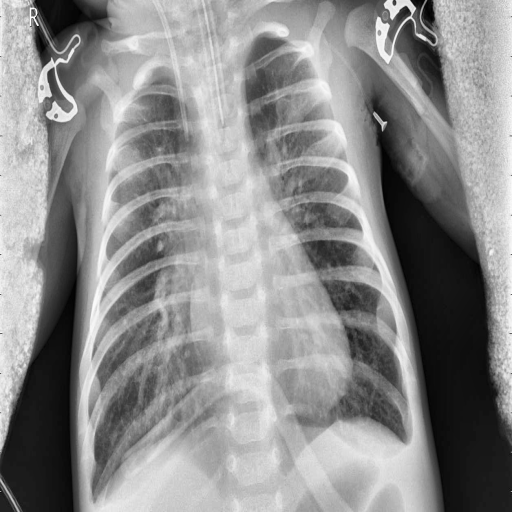
Finding: PNEUMONIA